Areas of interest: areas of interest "Lufu Design Hotel (Zhanjiang Dingsheng Plaza Huadu Hub Branch)"
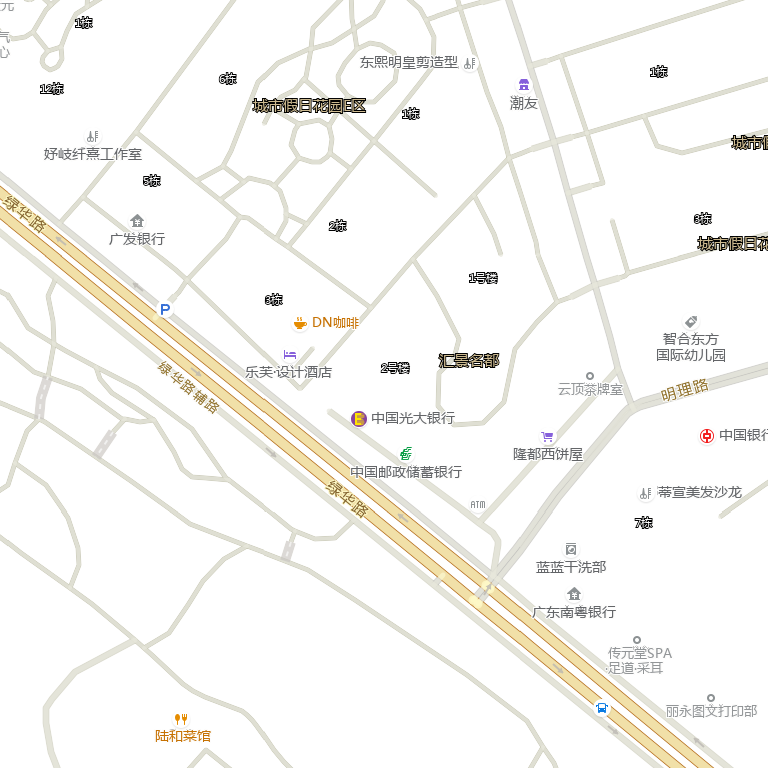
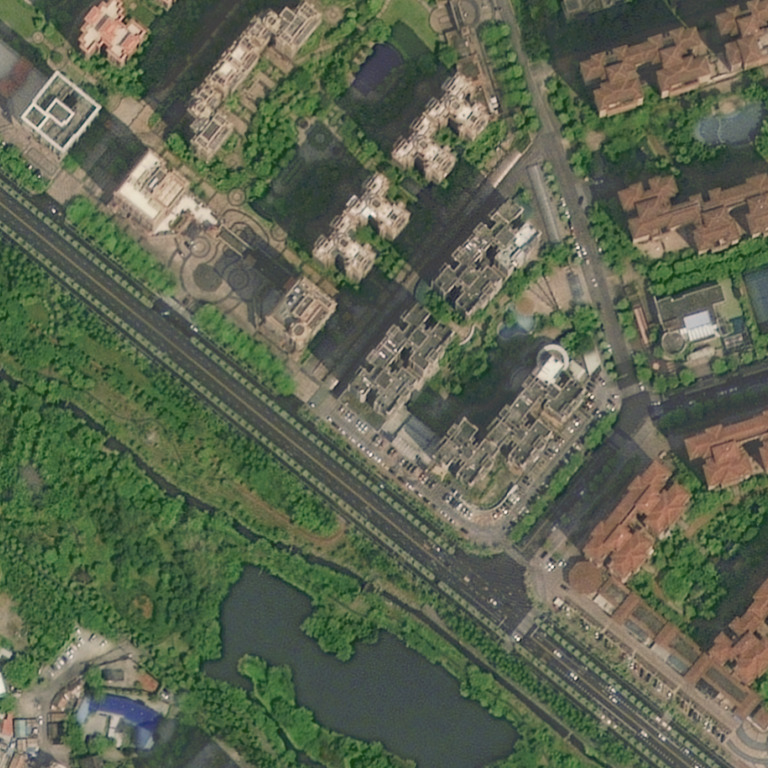